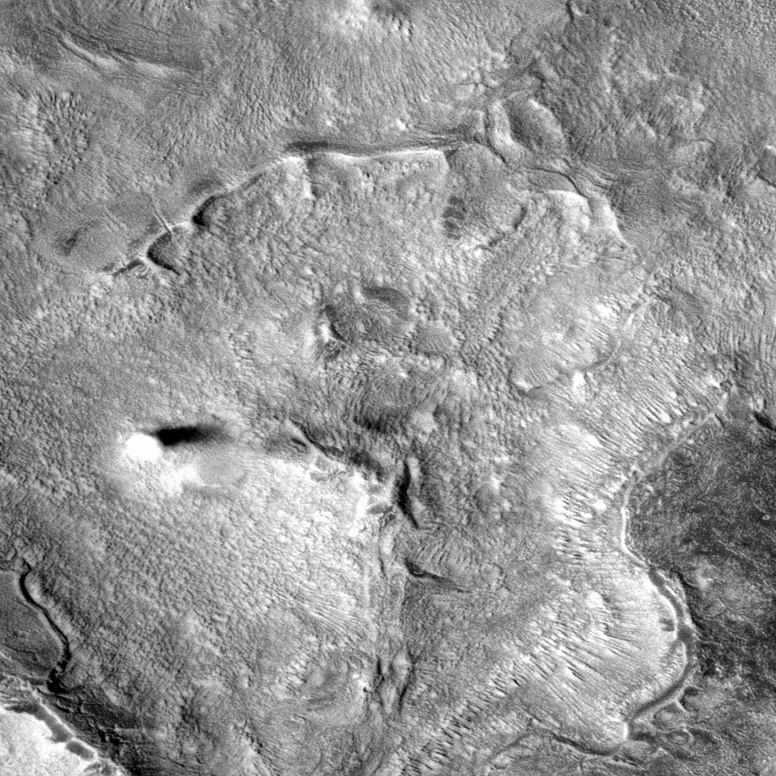
Label: dustdevil